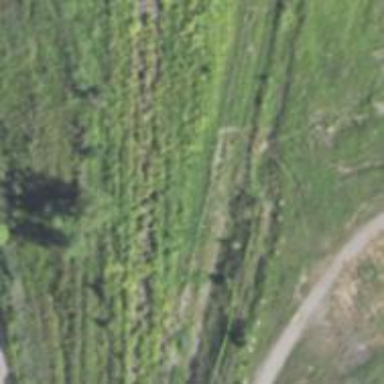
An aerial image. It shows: Disused railway spur.